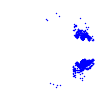
Particle: electron